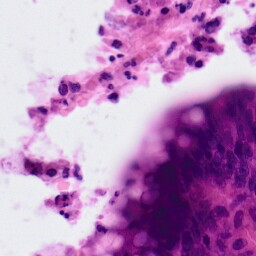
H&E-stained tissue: Colon